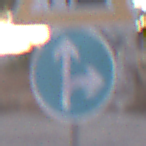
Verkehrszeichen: VorgeschriebeneFahrtrichtungGeradeausOderRechts
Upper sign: Arbeitsstelle
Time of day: SunriseSunset
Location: Outdoor (Suburban)
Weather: PartlyCloudy
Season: NotSpecified
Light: Natural